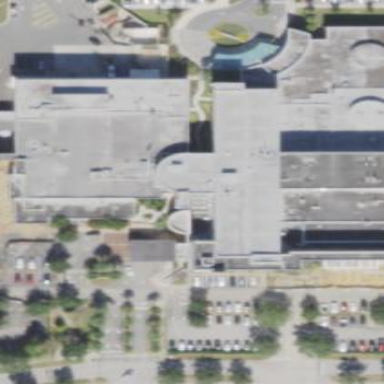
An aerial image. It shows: Hospital building.